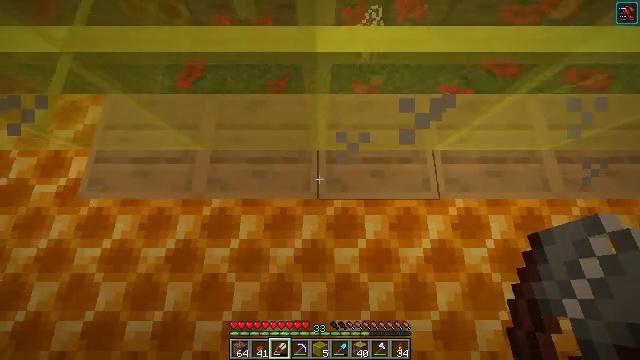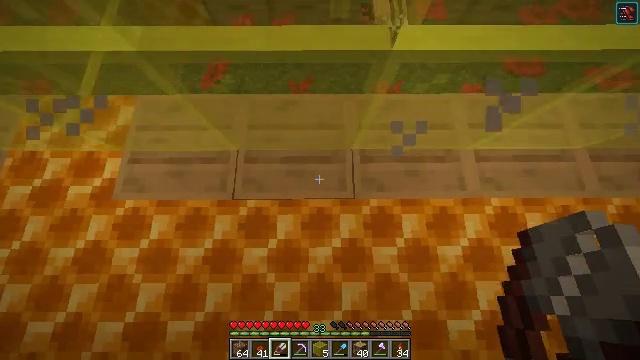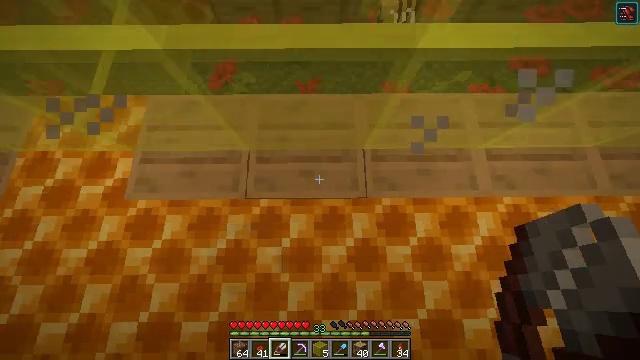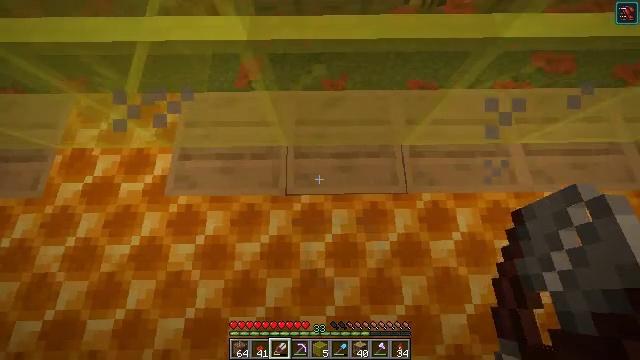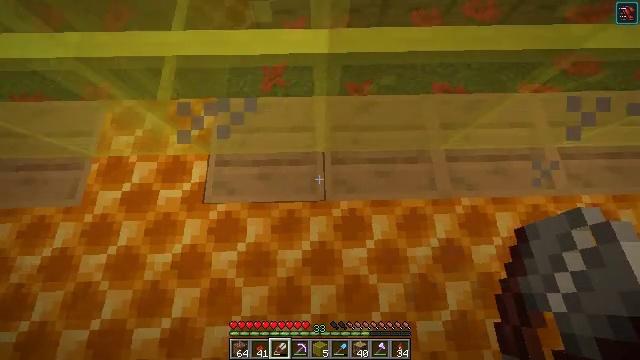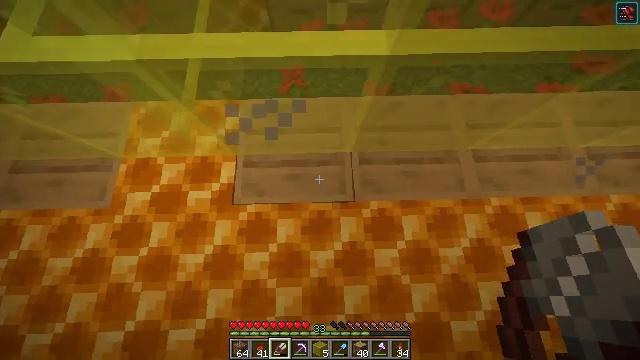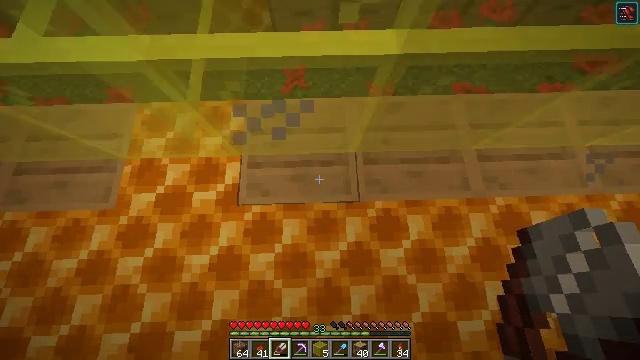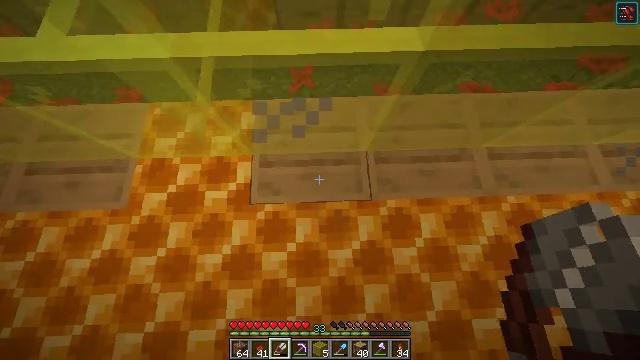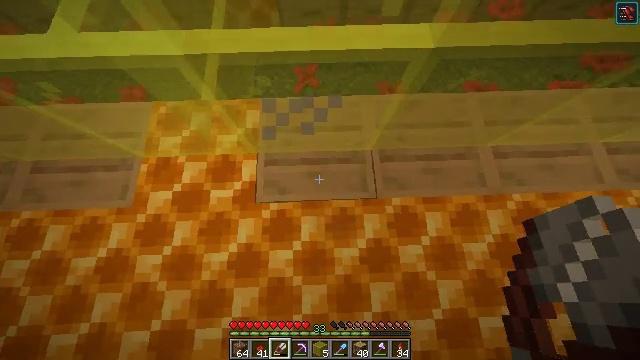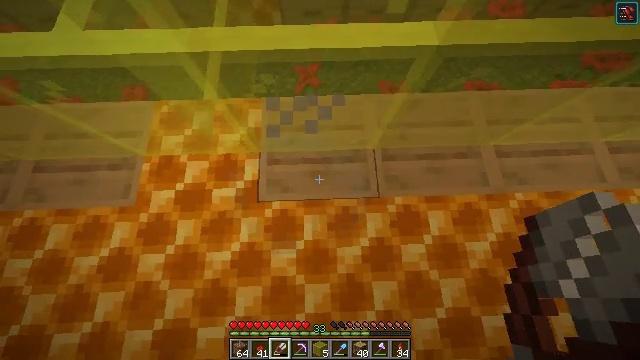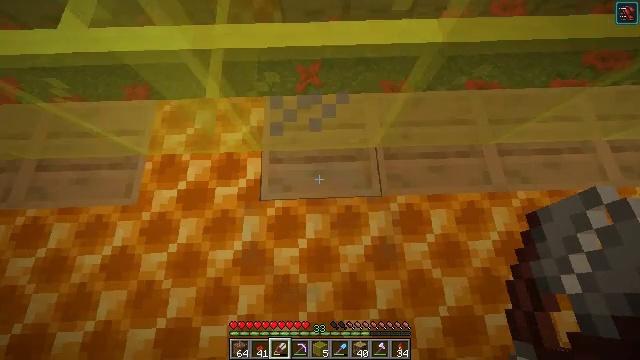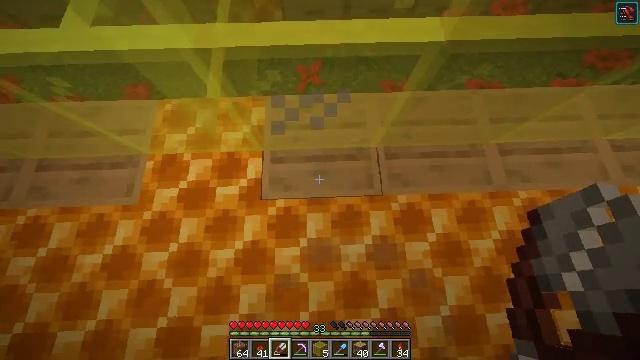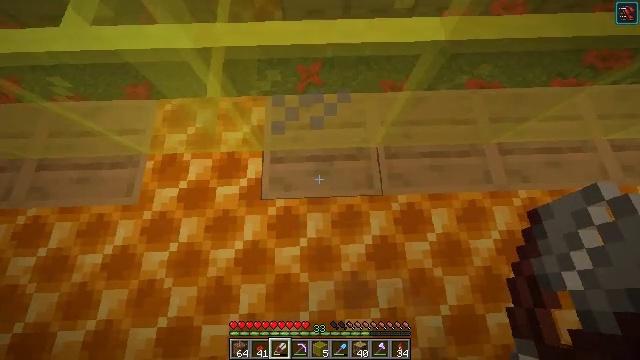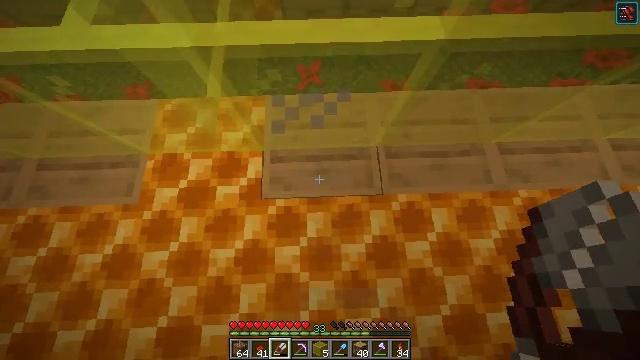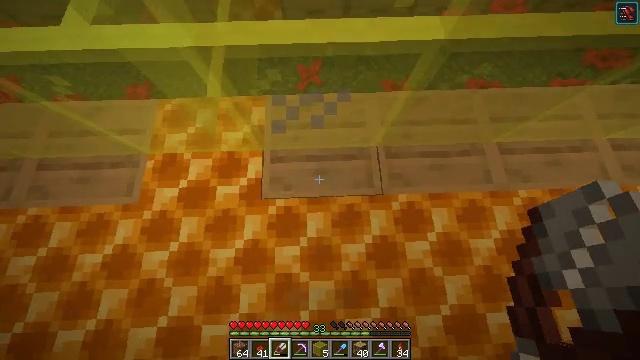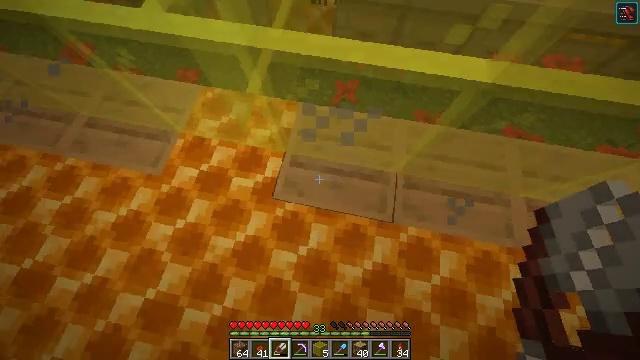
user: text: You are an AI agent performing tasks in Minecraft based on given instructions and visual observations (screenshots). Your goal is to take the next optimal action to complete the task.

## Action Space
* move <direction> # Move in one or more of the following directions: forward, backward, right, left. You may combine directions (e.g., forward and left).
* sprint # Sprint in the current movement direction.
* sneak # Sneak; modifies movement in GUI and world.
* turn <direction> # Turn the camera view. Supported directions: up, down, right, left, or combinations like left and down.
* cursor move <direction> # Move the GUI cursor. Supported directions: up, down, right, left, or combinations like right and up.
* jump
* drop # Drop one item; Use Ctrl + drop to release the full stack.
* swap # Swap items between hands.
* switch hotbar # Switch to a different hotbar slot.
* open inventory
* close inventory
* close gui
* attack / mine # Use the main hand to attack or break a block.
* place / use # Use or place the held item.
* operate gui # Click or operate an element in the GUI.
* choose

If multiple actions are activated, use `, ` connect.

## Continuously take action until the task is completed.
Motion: motion action
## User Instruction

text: Combine honeycombs to craft the honeycomb block.
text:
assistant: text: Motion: move left, use / place
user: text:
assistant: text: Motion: move left, use / place
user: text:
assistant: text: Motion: move left, use / place
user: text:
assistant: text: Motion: move left, use / place
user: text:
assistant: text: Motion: use / place
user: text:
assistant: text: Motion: use / place
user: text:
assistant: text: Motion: use / place
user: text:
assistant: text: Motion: use / place
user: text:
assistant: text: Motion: use / place
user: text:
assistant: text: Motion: use / place
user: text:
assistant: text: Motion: use / place
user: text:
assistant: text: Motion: no_op
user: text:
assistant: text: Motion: no_op
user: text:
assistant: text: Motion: no_op
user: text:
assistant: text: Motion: turn left and up
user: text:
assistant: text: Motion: turn left and up
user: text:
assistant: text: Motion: turn left and up
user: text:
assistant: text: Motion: turn left and up
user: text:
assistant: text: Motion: turn left and up
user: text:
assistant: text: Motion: turn right
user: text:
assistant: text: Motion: turn right and down
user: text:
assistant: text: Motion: move forward, turn left and up
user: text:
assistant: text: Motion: move forward and move right
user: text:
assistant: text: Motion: move forward and move right, turn left and down
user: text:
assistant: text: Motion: move forward and move right, turn left and down
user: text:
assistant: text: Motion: move forward and move right, turn left
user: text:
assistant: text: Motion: move forward and move right, turn left and down
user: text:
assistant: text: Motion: move forward and move right, turn left and down
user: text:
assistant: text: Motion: move forward, turn left and down
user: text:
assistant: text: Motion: move forward, turn left and down